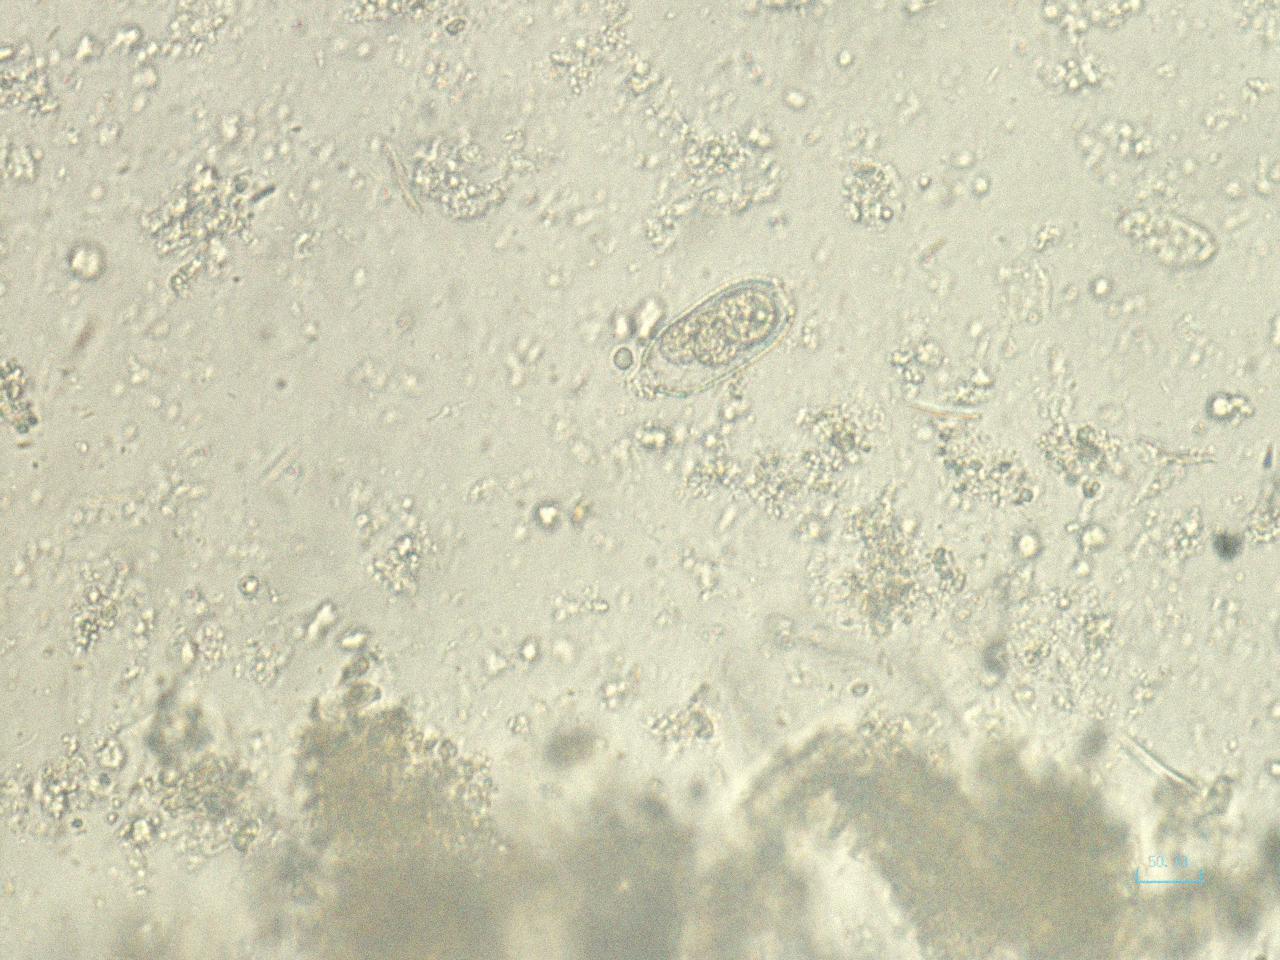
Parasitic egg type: Capillaria philippinensis